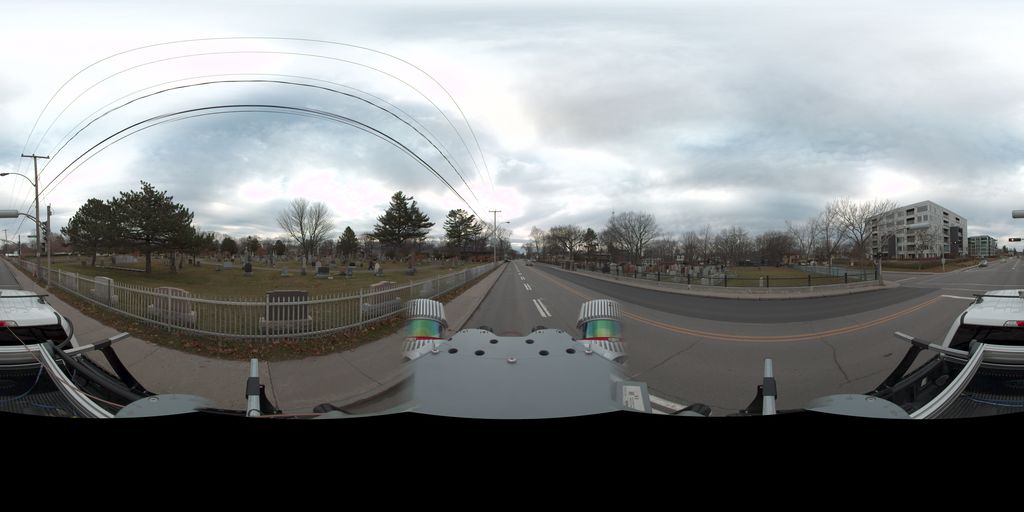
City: quebec_city